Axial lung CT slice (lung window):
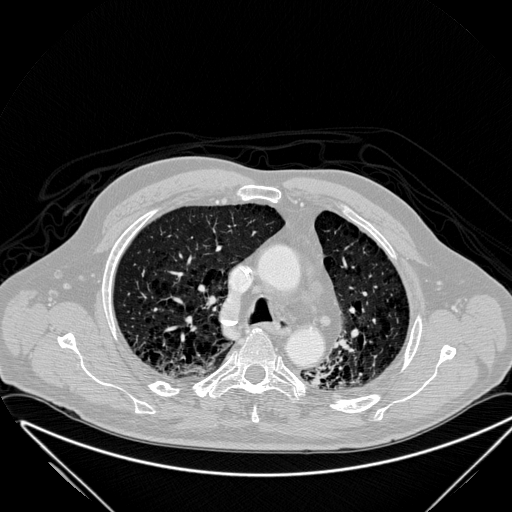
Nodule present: no